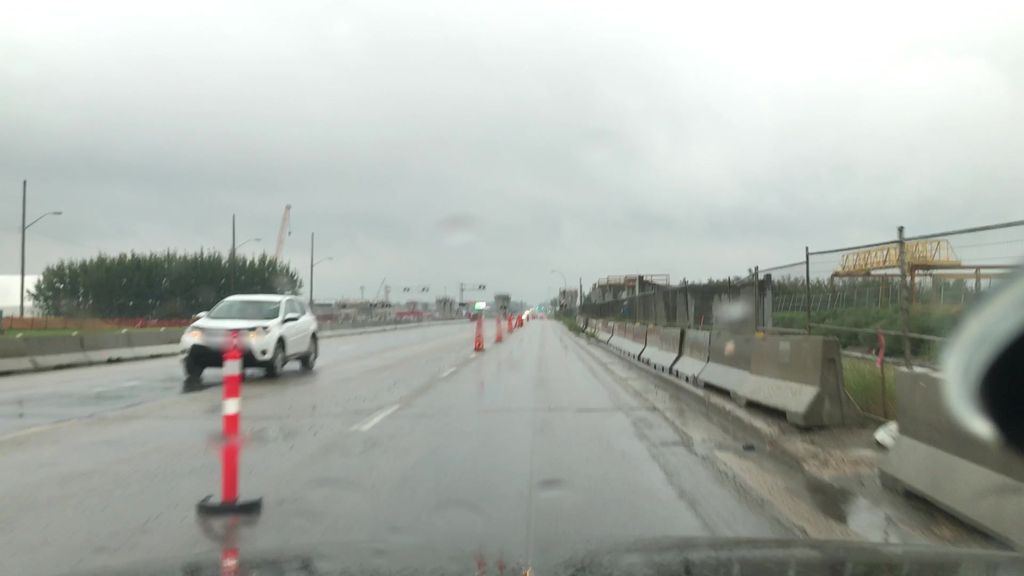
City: edmonton